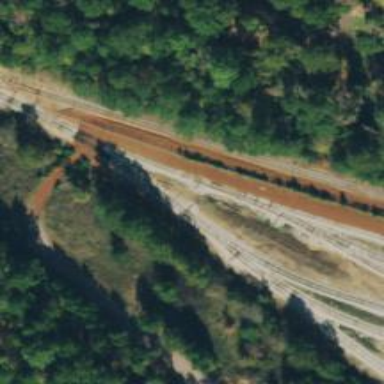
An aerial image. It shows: Preserved railway.